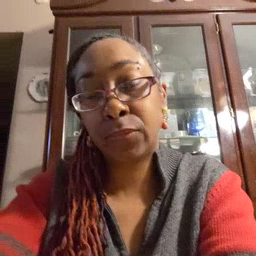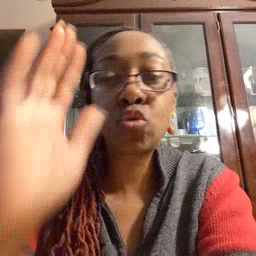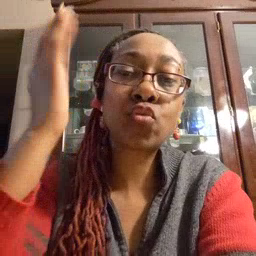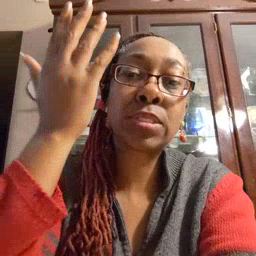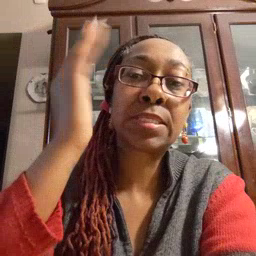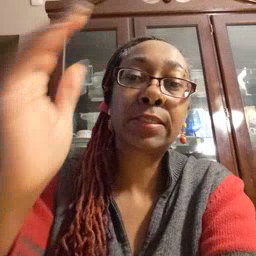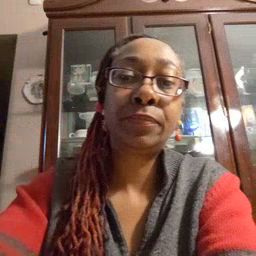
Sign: tree